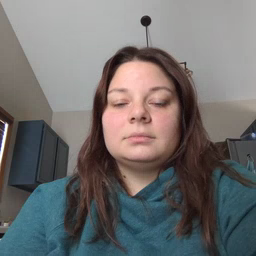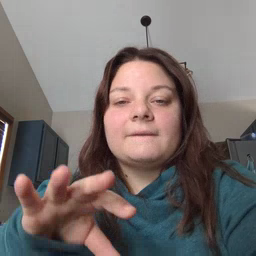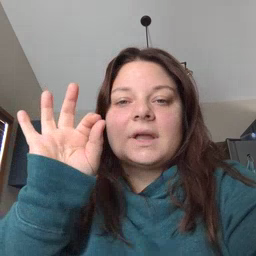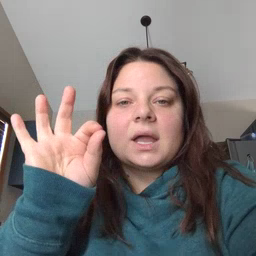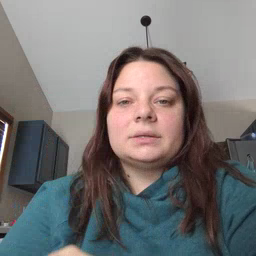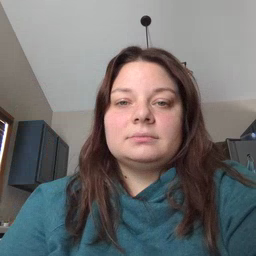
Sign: find